Question: I have used 'pgpdump' on an encrypted file (via BouncyCastle) to get more information about it and found several lines about partial start, partial continue and partial end.
So I was wondering what exactly this was describing. Is it some sort of fragmentation of plain text?
Furthermore what does the bit count stand for after the RSA algorithm? In this case it's 1022 bits, but I've seen files with 1023 and 1024bits.

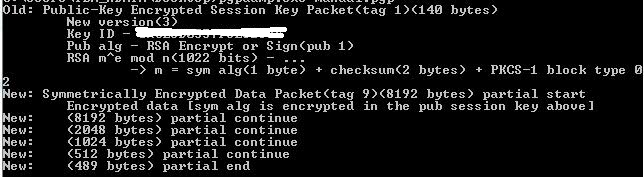
Answer: Partial body lengths are pretty well explained by <URL>, there will be partial body lengths that specify that another header will show up that tell the reader to continue reading From the post:
> A tells the parser: "I know there are at least N more bytes in this packet. After N more bytes, there will be another header to tell if how many more bytes to read." The idea being, I guess, that you can encrypt a stream of data as it comes in without having to know when it ends. Maybe you are PGP encrypting a speech, or some off-the-air TV. I don't know. It can be infinite length -- you can just keep throwing more partial body length headers in there, each one can handle up to a gigabyte in length. Every gigabyte it informs the parser: "yeah, there's more coming!"
So in the case of your screenshot, pgpdump reads 8192 bytes, then encounters another header that says to read another 2048 bytes. after that 2k bytes, it hits another header for 1037 bytes, so on and so forth until the last continue header. 489 bytes after that is the end of the message
The 1022 bits, is the length of the public modulus. It is always going to be close to 1024 (if you have a 1024-bit key) but it can end up being slightly shorter than that given the initial selection of the RSA parameters. They are still called "1024-bit keys" though, even though they are slightly shorter than that.